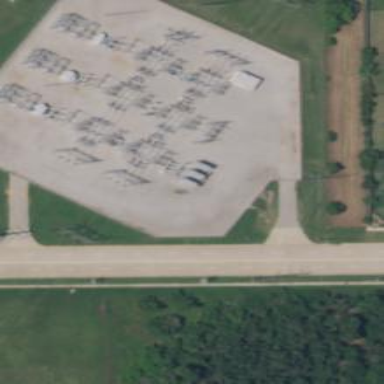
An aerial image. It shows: Substation with power facilities.